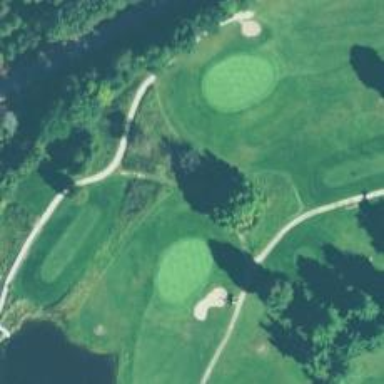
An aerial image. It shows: Service road designated as golf cart path.